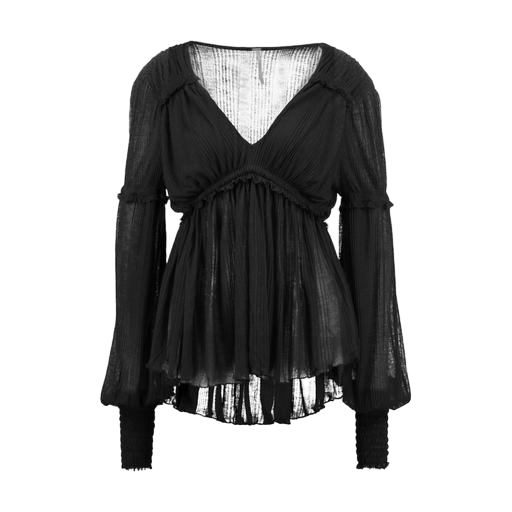
black ruffle-trimmed fil coupé top, black sheer peasant top, black saint tropez blouse, white background